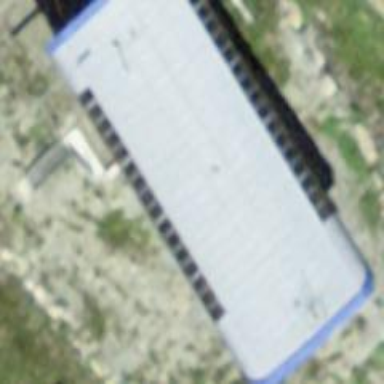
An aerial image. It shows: Building.